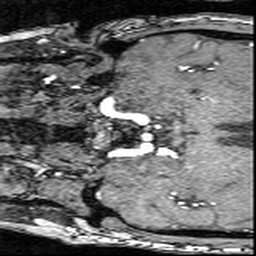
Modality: angio
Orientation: coronal
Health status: ill
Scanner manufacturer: siemens
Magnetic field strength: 3 T
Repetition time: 0.022 s
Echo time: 0.00395 s